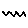
Label: zigzag